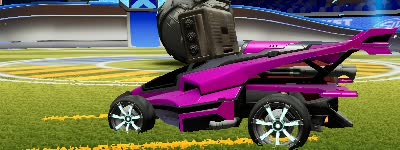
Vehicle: aftershock